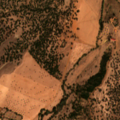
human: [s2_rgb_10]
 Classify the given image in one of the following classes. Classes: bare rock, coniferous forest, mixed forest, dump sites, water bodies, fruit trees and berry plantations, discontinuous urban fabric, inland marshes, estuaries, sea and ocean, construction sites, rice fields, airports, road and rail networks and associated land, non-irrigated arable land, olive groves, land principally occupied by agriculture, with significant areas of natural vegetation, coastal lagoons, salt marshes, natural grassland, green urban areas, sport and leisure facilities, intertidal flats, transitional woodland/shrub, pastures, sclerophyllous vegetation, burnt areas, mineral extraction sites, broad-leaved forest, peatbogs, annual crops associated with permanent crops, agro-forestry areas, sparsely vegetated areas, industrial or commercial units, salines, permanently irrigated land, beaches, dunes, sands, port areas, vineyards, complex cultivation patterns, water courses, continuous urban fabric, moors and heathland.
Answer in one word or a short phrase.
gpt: non-irrigated arable land, permanently irrigated land, olive groves, agro-forestry areas, broad-leaved forest